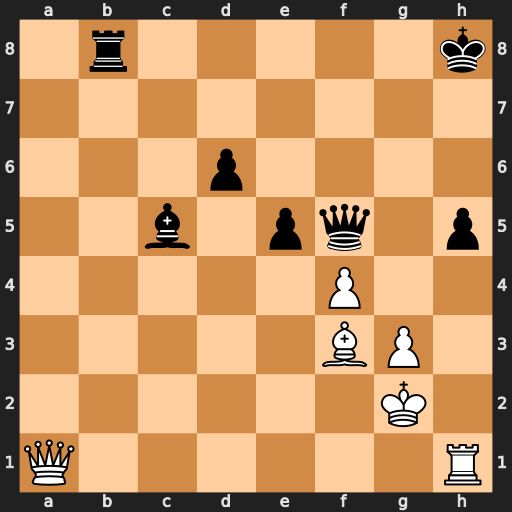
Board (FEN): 1r5k/8/3p4/2b1pq1p/5P2/5BP1/6K1/Q6R
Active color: w
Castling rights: -
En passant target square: -
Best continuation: Rxh5+ Qxh5 Bxh5